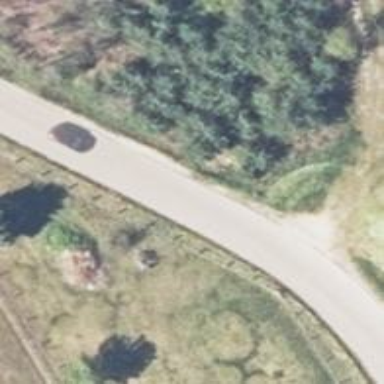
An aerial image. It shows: Unclassified road.